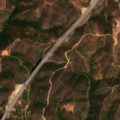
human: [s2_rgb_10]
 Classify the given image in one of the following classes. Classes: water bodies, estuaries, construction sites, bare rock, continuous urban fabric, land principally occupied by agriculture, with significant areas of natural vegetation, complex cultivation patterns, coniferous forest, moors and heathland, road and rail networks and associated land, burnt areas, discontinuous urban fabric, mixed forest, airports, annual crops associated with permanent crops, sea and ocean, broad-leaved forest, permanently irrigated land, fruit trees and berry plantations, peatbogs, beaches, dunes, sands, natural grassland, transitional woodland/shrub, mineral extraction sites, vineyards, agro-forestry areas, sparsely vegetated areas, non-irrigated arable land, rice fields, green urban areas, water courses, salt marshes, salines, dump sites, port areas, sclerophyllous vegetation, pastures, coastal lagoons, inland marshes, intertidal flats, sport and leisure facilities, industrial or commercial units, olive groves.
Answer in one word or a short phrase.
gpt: land principally occupied by agriculture, with significant areas of natural vegetation, broad-leaved forest, sclerophyllous vegetation, transitional woodland/shrub